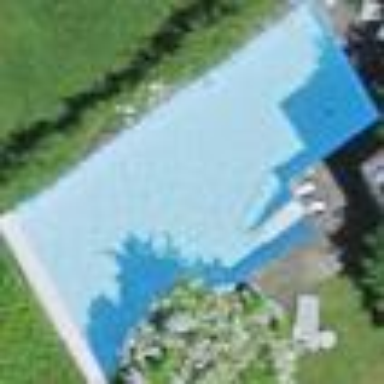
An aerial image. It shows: Outdoor swimming pool located on leisure land.